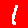
Digit: 1